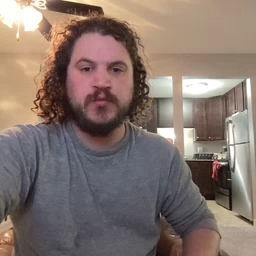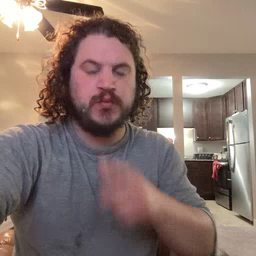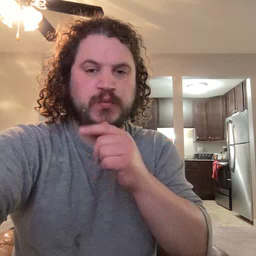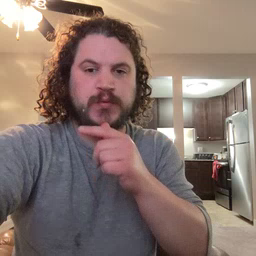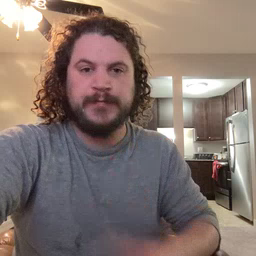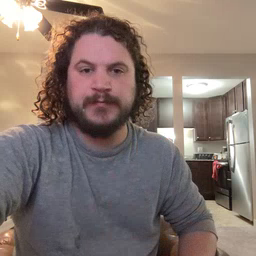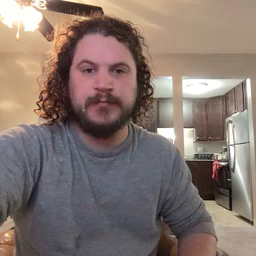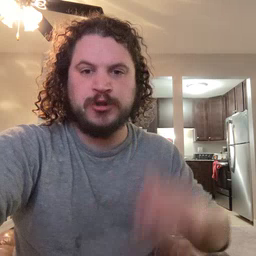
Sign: who